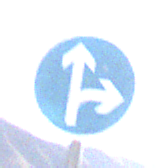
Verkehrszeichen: VorgeschriebeneFahrtrichtungGeradeausOderRechts
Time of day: MorningAfternoon
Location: Outdoor (Nature)
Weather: PartlyCloudy
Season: NotSpecified
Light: Natural